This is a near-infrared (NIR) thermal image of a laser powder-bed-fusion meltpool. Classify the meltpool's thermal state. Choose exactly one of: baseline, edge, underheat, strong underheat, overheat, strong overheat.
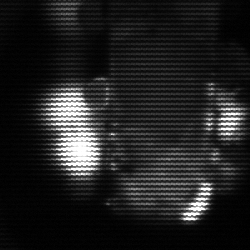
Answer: strong underheat